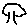
Label: tree